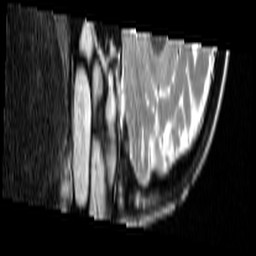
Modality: T2w
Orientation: sagittal
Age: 42
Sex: female
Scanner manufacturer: siemens
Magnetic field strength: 3 T
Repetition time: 7 s
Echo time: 0.085 s